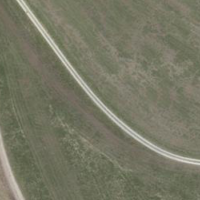
EUNIS habitat code: 52
Species observed at this site:
Prunella vulgaris